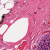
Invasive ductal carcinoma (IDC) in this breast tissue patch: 0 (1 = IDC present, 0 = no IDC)